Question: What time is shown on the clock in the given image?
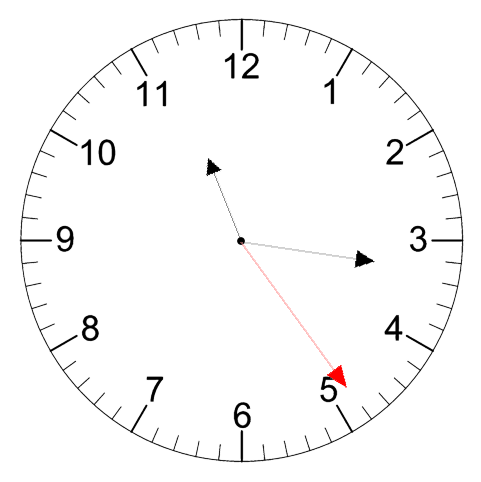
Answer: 11:16:24